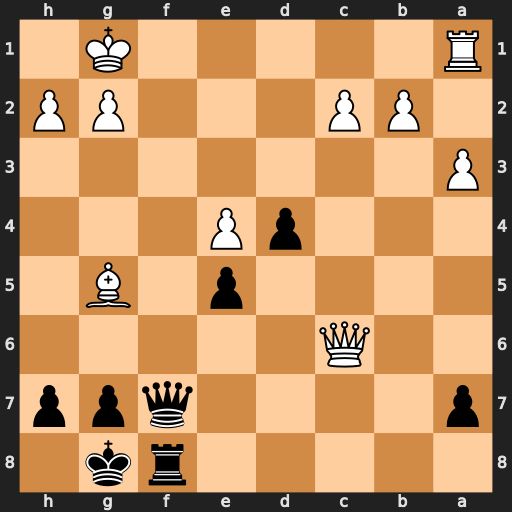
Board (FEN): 5rk1/p4qpp/2Q5/4p1B1/3pP3/P7/1PP3PP/R5K1
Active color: b
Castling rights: -
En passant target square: -
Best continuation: Qf2+ Kh1 Qf1+ Rxf1 Rxf1#